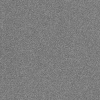
Atmospheric dust classification: dusty